Field crop: maize
Growth stage: 2
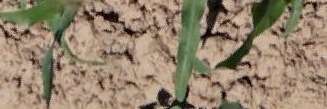
Species: maize